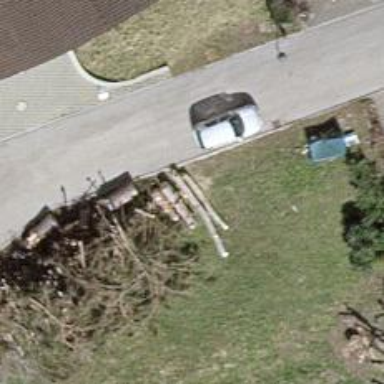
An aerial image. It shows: Single tag "natural: tree."